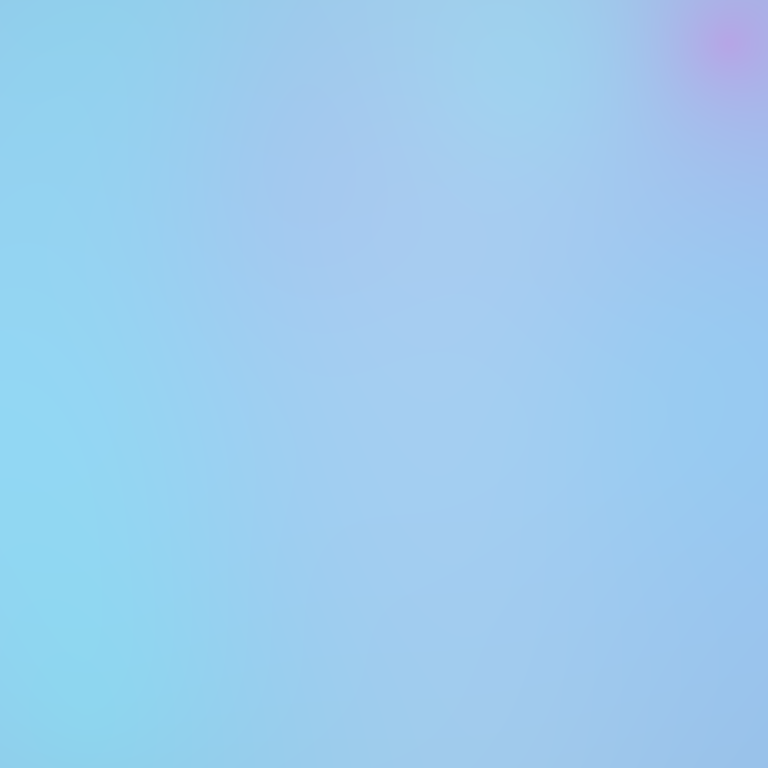
Abstract light effect, smooth gradient from soft blue to light purple, calm atmosphere, diffuse light, no room, no furniture, no objects.